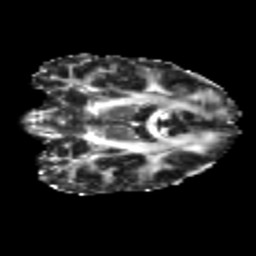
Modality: FA
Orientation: coronal
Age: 19
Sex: female
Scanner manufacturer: siemens
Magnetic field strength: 3 T
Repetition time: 3.5 s
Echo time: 0.104 s